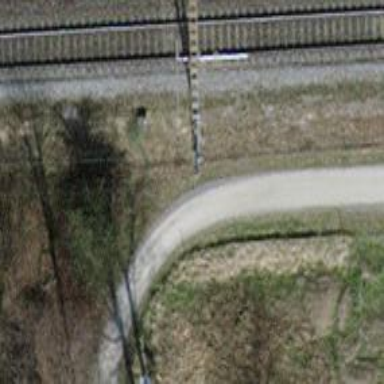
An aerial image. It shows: Track with fine gravel surface. The track has grade2 tracktype.